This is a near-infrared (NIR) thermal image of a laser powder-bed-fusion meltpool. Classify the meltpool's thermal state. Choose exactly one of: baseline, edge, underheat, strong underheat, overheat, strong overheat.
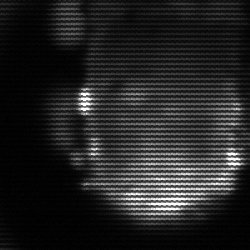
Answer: baseline